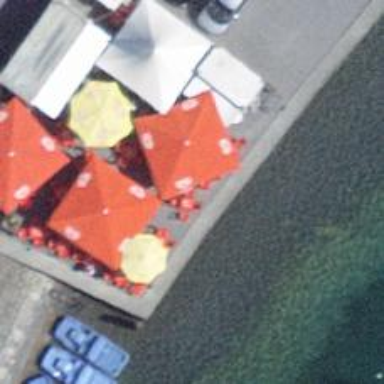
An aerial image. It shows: Red bench.